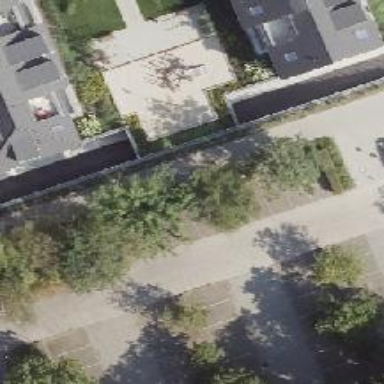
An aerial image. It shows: Parking entrance.